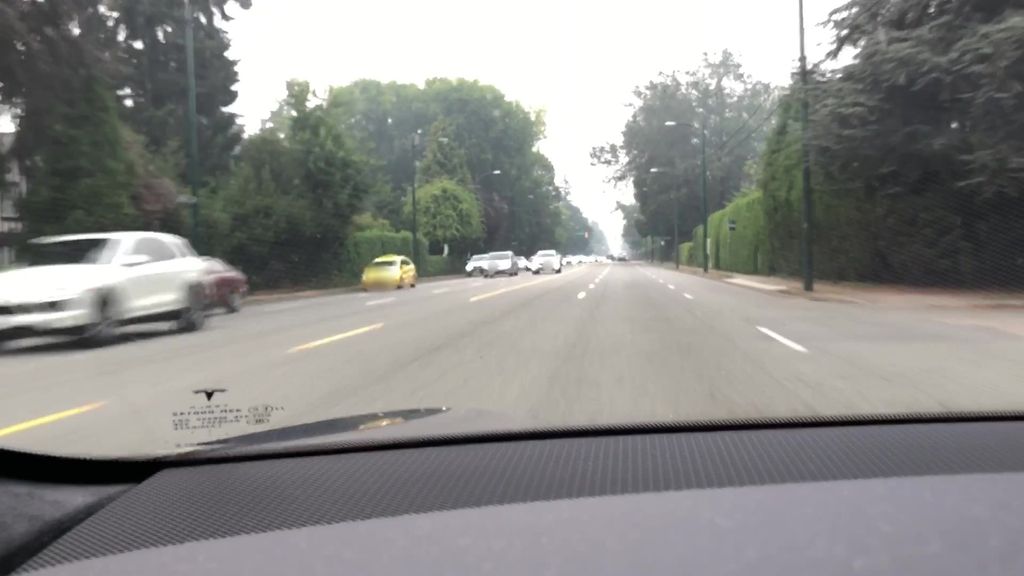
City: vancouver